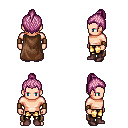
a pixel art fantasy rpg character, male body template, human, light skin, brown cape, gold greaves, pink short topknot hairstyle, leather bracers, maroon shoes, four views (front, back, left, right), 2x2 character sprite sheet, small pixel art, hard edges, no anti-aliasing